Field crop: maize
Growth stage: 1
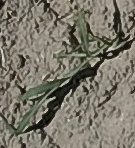
Species: sorghum